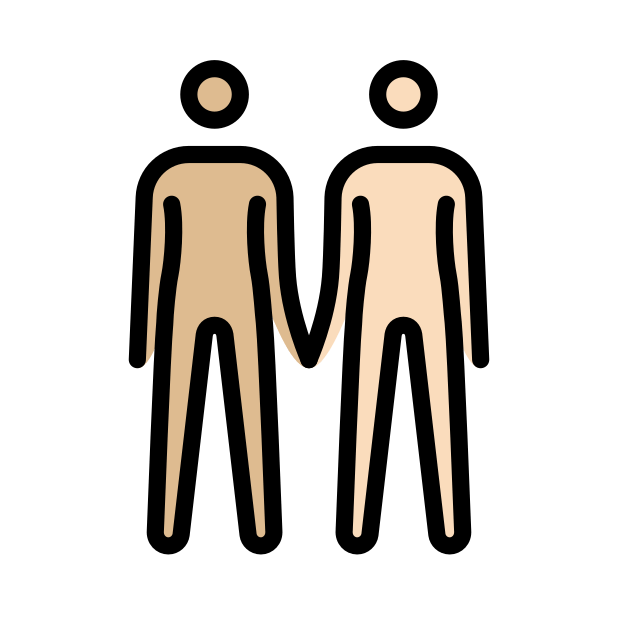
people holding hands: medium-light skin tone, light skin tone